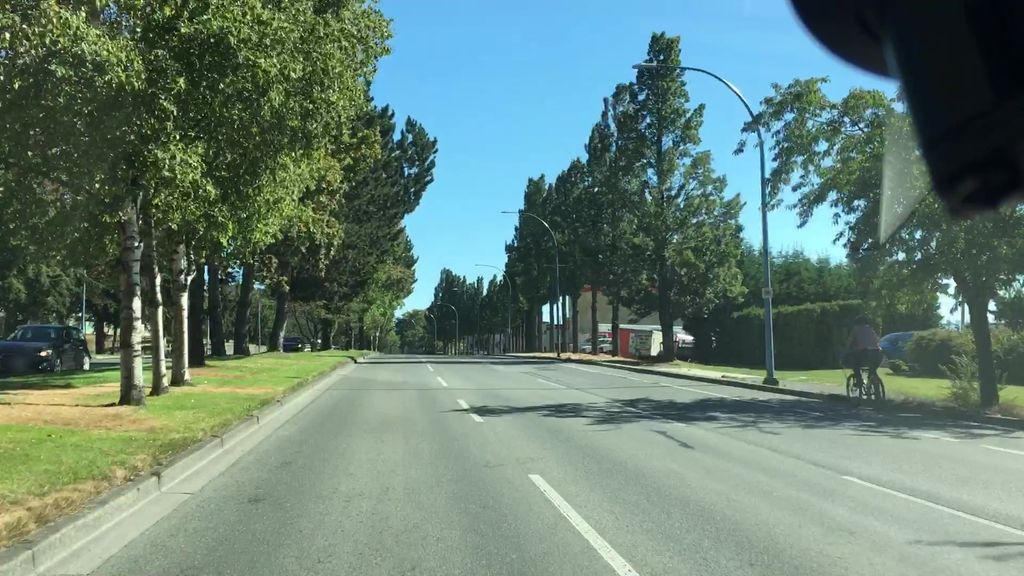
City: victoria